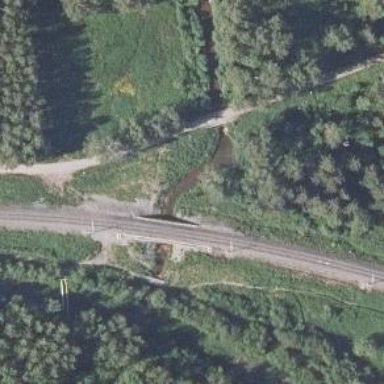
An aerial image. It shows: Railway track with continuous electrified contact line.